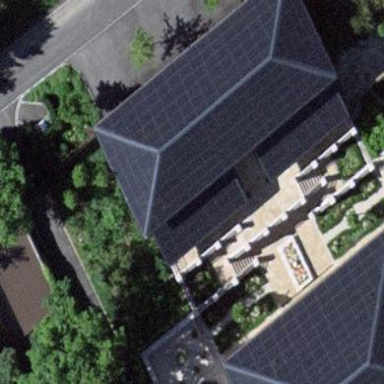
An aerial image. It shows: Solar power generator.